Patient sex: F
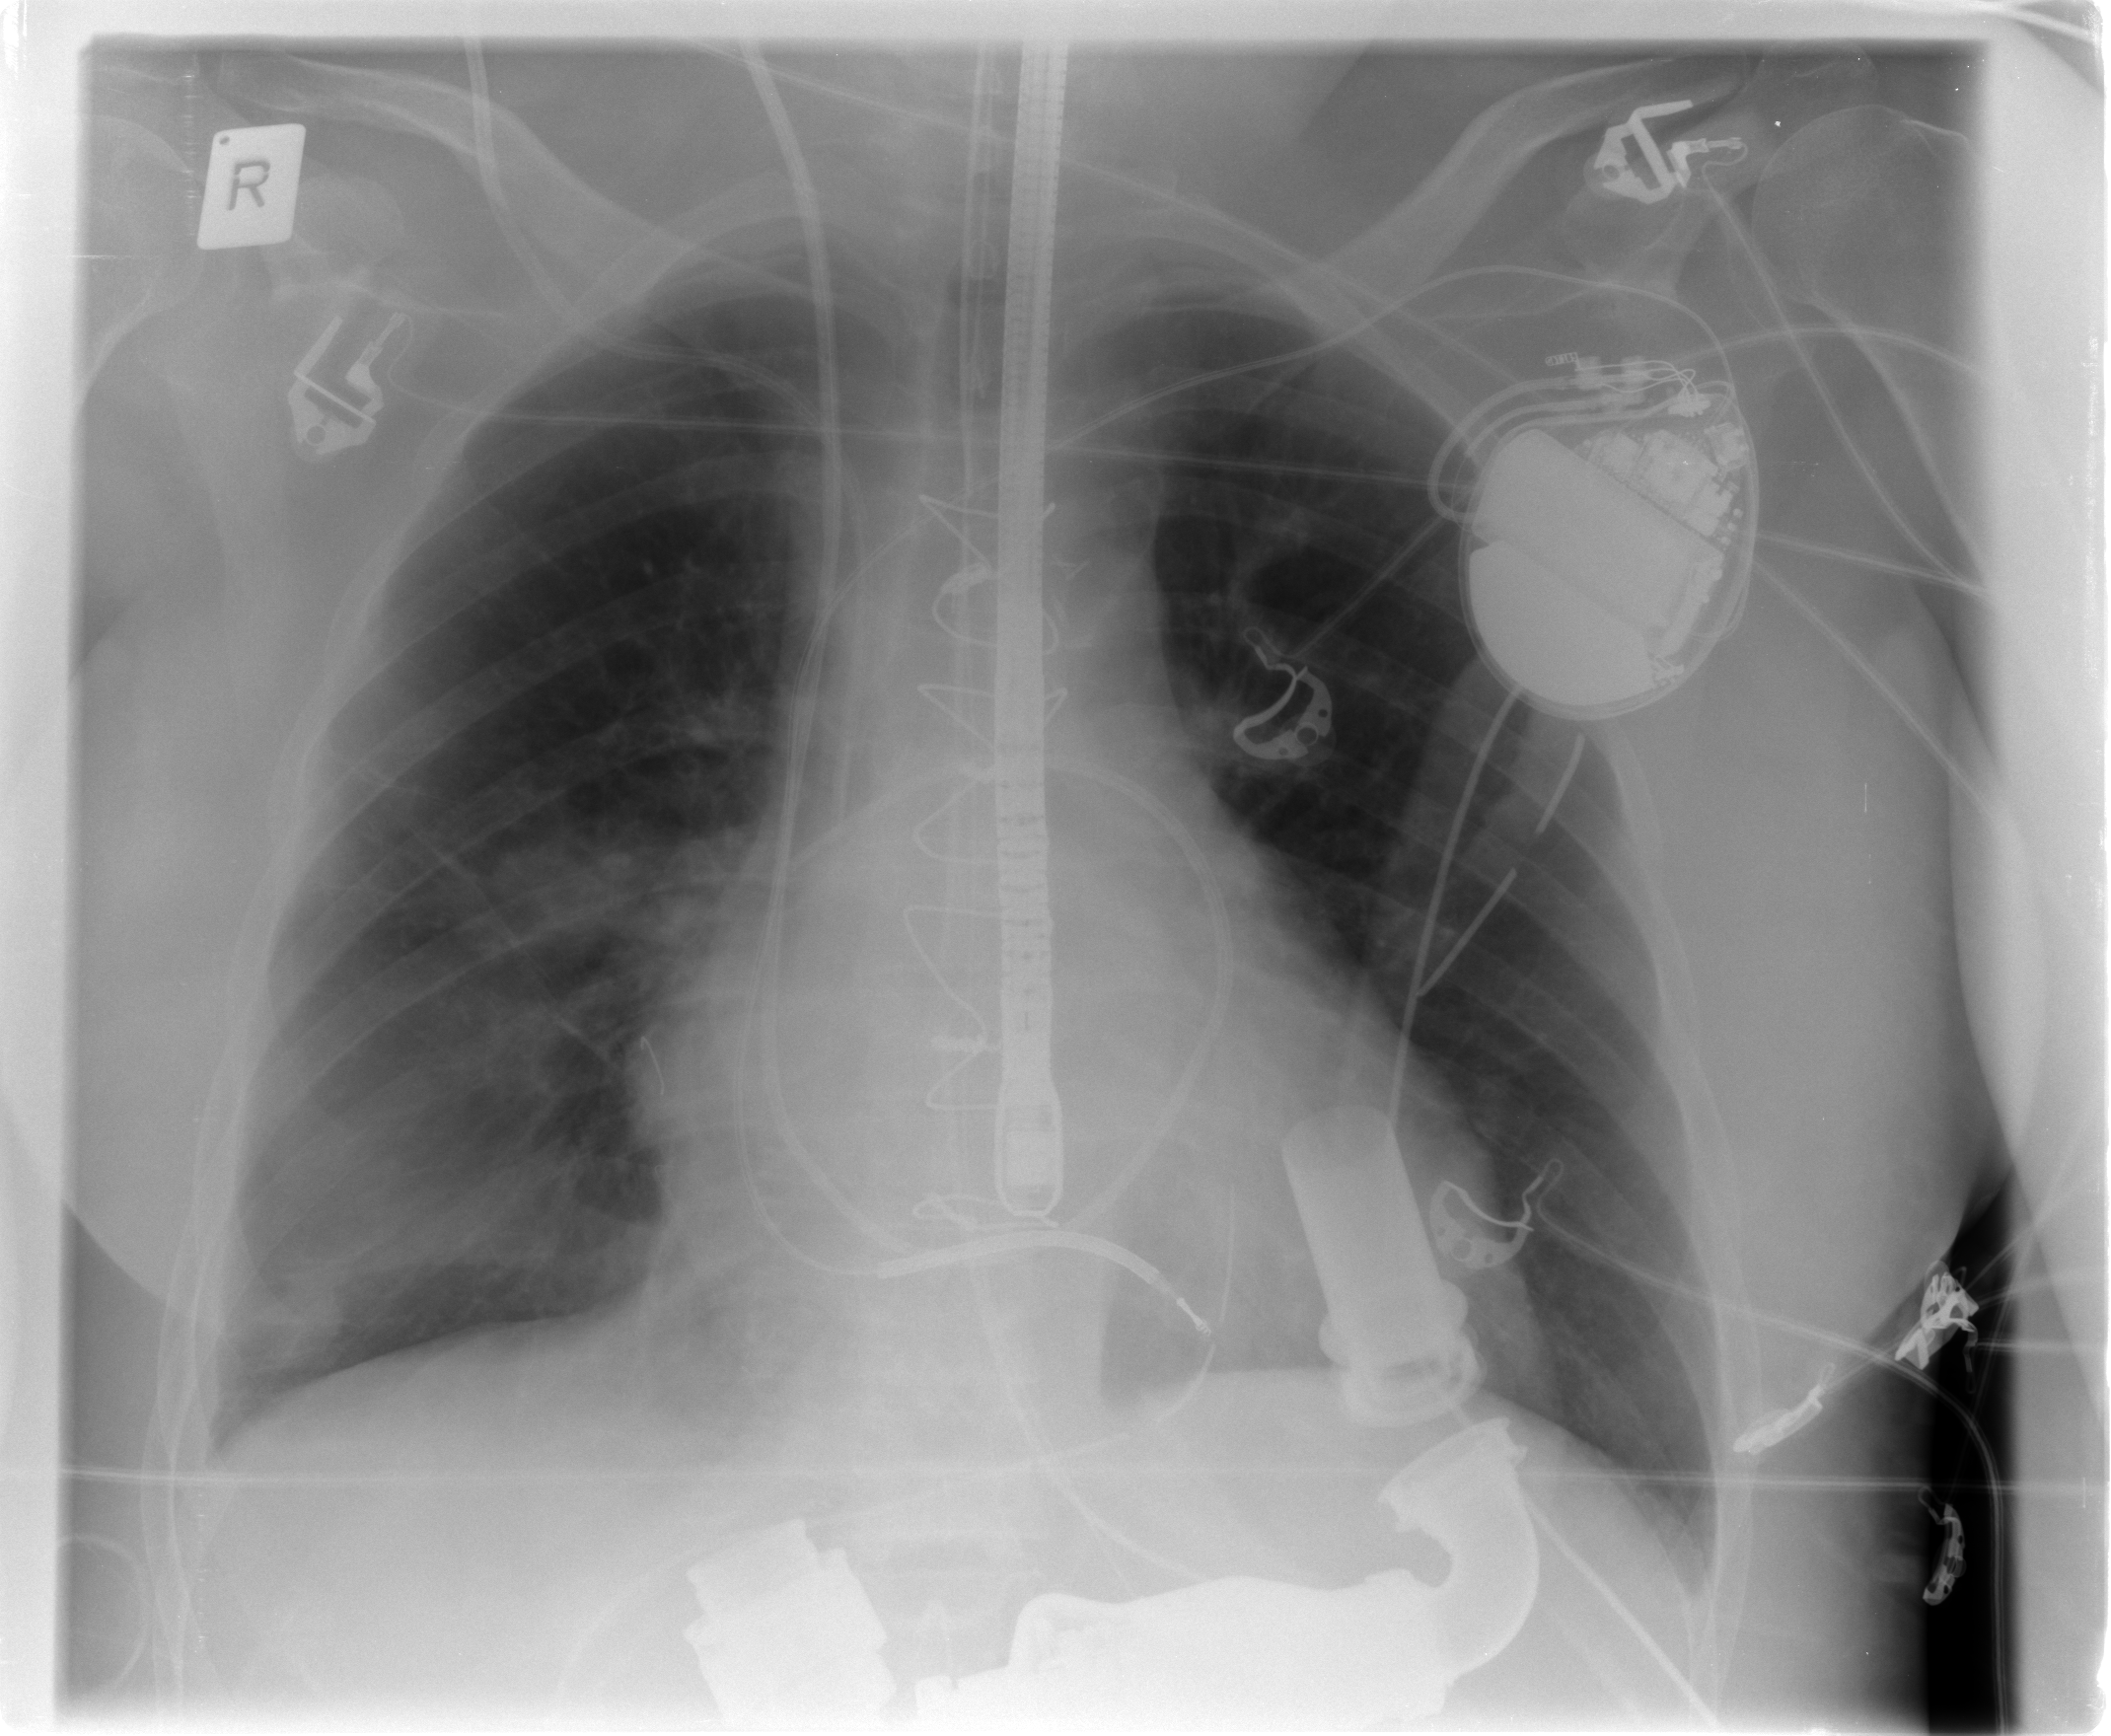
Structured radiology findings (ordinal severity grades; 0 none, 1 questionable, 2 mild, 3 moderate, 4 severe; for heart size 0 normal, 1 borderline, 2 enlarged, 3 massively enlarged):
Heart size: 3
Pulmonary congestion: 2
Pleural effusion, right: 2
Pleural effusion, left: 0
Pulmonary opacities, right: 2
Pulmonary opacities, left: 0
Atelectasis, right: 2
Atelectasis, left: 0